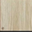
Piece: xx